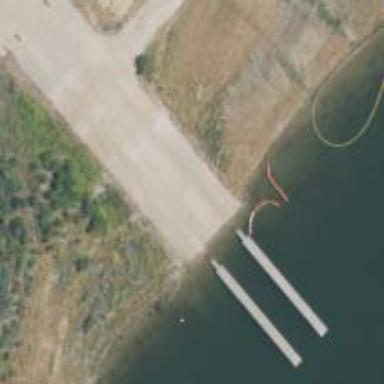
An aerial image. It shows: Slipway on leisure land.